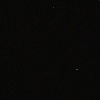
Label: space